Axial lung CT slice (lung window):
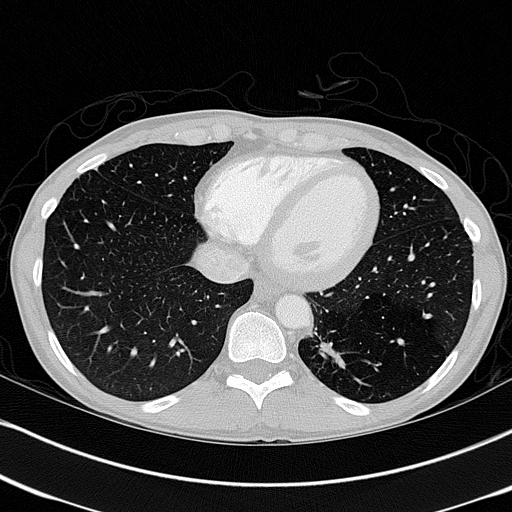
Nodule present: no